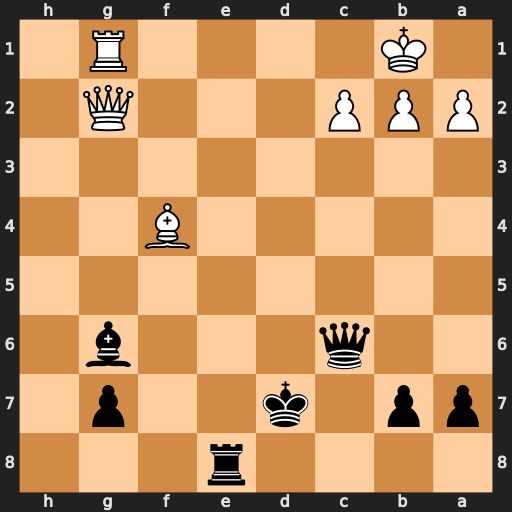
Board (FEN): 4r3/pp1k2p1/2q3b1/8/5B2/8/PPP3Q1/1K4R1
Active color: b
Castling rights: -
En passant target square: -
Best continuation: Re1+ Rxe1 Qxg2